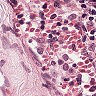
Metastatic tissue present: no